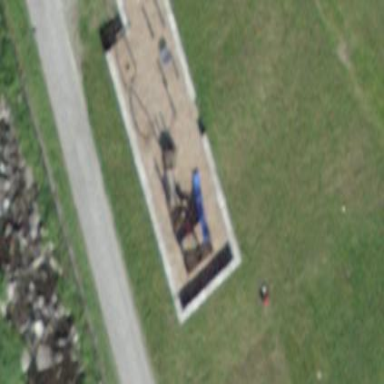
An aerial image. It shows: Playground area for leisure activities on the land.